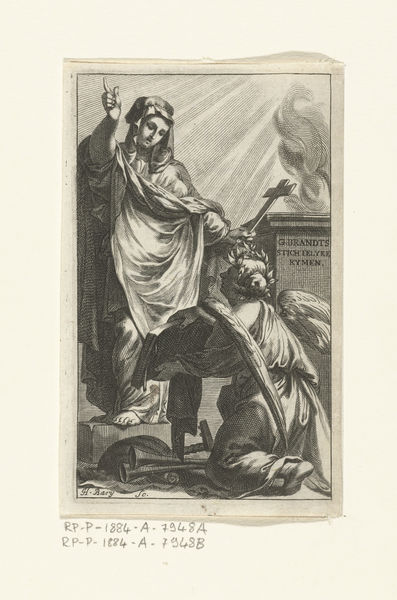
Titel: De kerk preekt
Künstler: Hendrik Bary
Standort: Amsterdam
Institution: Rijksmuseum
Schlagwörter: feuer, engel, schrift, church, hat, white, black, robe, woman, kreuz, altar, angel, greek, heaven, roman, sky, stone, drapes, light, drawing, mother, saint, cross, statue, beggar, brick, foot, finger, god, book, horn, pointing, christian, mary, sacred, trumpet, trumpets, veil, point, words, archangel, holy, kneel, strahlung, barefoot, rays, bless, revelation, above, sunbeam, 1884, kymen, 그림, 흑백, 후광, 십자가, 날개, 하인, 구원, 우월, 마리아, 용